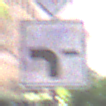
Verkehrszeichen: VerlaufVorfahrtsstrasse6
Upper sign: Vorfahrtsstrasse
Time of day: MorningAfternoon
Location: Outdoor (Urban)
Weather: Clear
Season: NotSpecified
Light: Natural